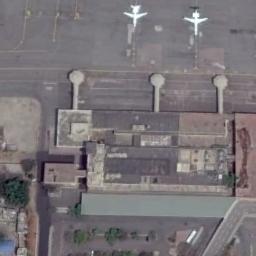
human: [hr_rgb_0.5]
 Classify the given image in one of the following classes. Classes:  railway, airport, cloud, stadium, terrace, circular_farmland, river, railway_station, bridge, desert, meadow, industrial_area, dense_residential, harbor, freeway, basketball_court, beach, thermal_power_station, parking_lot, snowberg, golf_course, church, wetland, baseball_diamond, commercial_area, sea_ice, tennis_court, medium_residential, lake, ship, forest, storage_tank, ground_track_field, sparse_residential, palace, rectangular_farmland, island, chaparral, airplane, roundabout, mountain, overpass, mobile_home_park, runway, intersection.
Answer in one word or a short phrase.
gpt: airplane